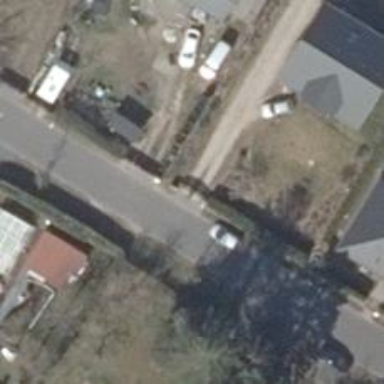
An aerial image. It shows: Driveway leading to service road.